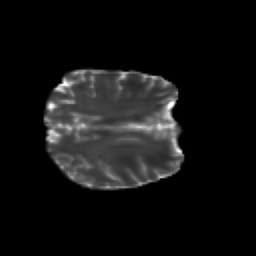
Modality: T2w
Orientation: axial
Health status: healthy
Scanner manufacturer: siemens
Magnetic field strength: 3 T
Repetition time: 10 s
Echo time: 0.092 s